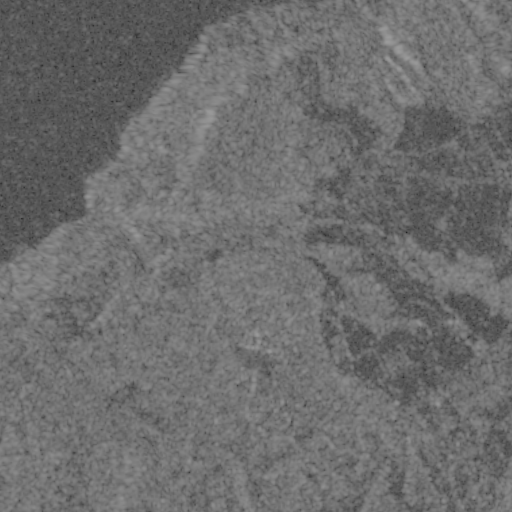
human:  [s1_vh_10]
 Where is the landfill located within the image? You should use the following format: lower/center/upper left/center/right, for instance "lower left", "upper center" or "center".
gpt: The landfill is located in the center left of the image.
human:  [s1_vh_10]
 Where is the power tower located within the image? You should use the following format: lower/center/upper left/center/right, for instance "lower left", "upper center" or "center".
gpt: The power tower is located in the lower right of the image.
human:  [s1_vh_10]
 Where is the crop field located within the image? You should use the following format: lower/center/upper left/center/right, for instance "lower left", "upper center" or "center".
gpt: There is no crop field in the image.

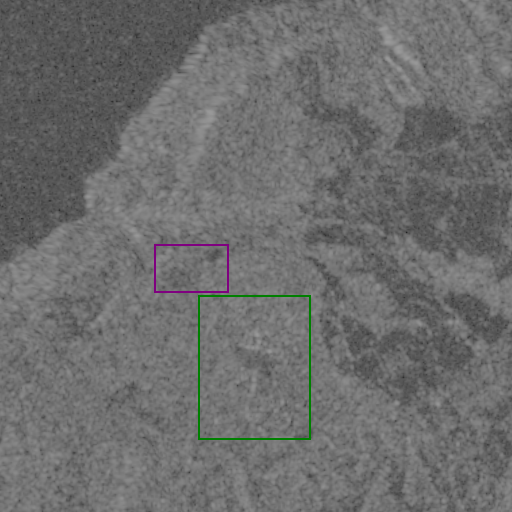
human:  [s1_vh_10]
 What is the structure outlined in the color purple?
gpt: The structure outlined in purple is a landfill.
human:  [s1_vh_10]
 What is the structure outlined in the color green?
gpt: The structure outlined in green is a quarry.
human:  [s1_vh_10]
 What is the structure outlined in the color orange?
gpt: There is no orange outline.